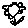
Label: flower